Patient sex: M
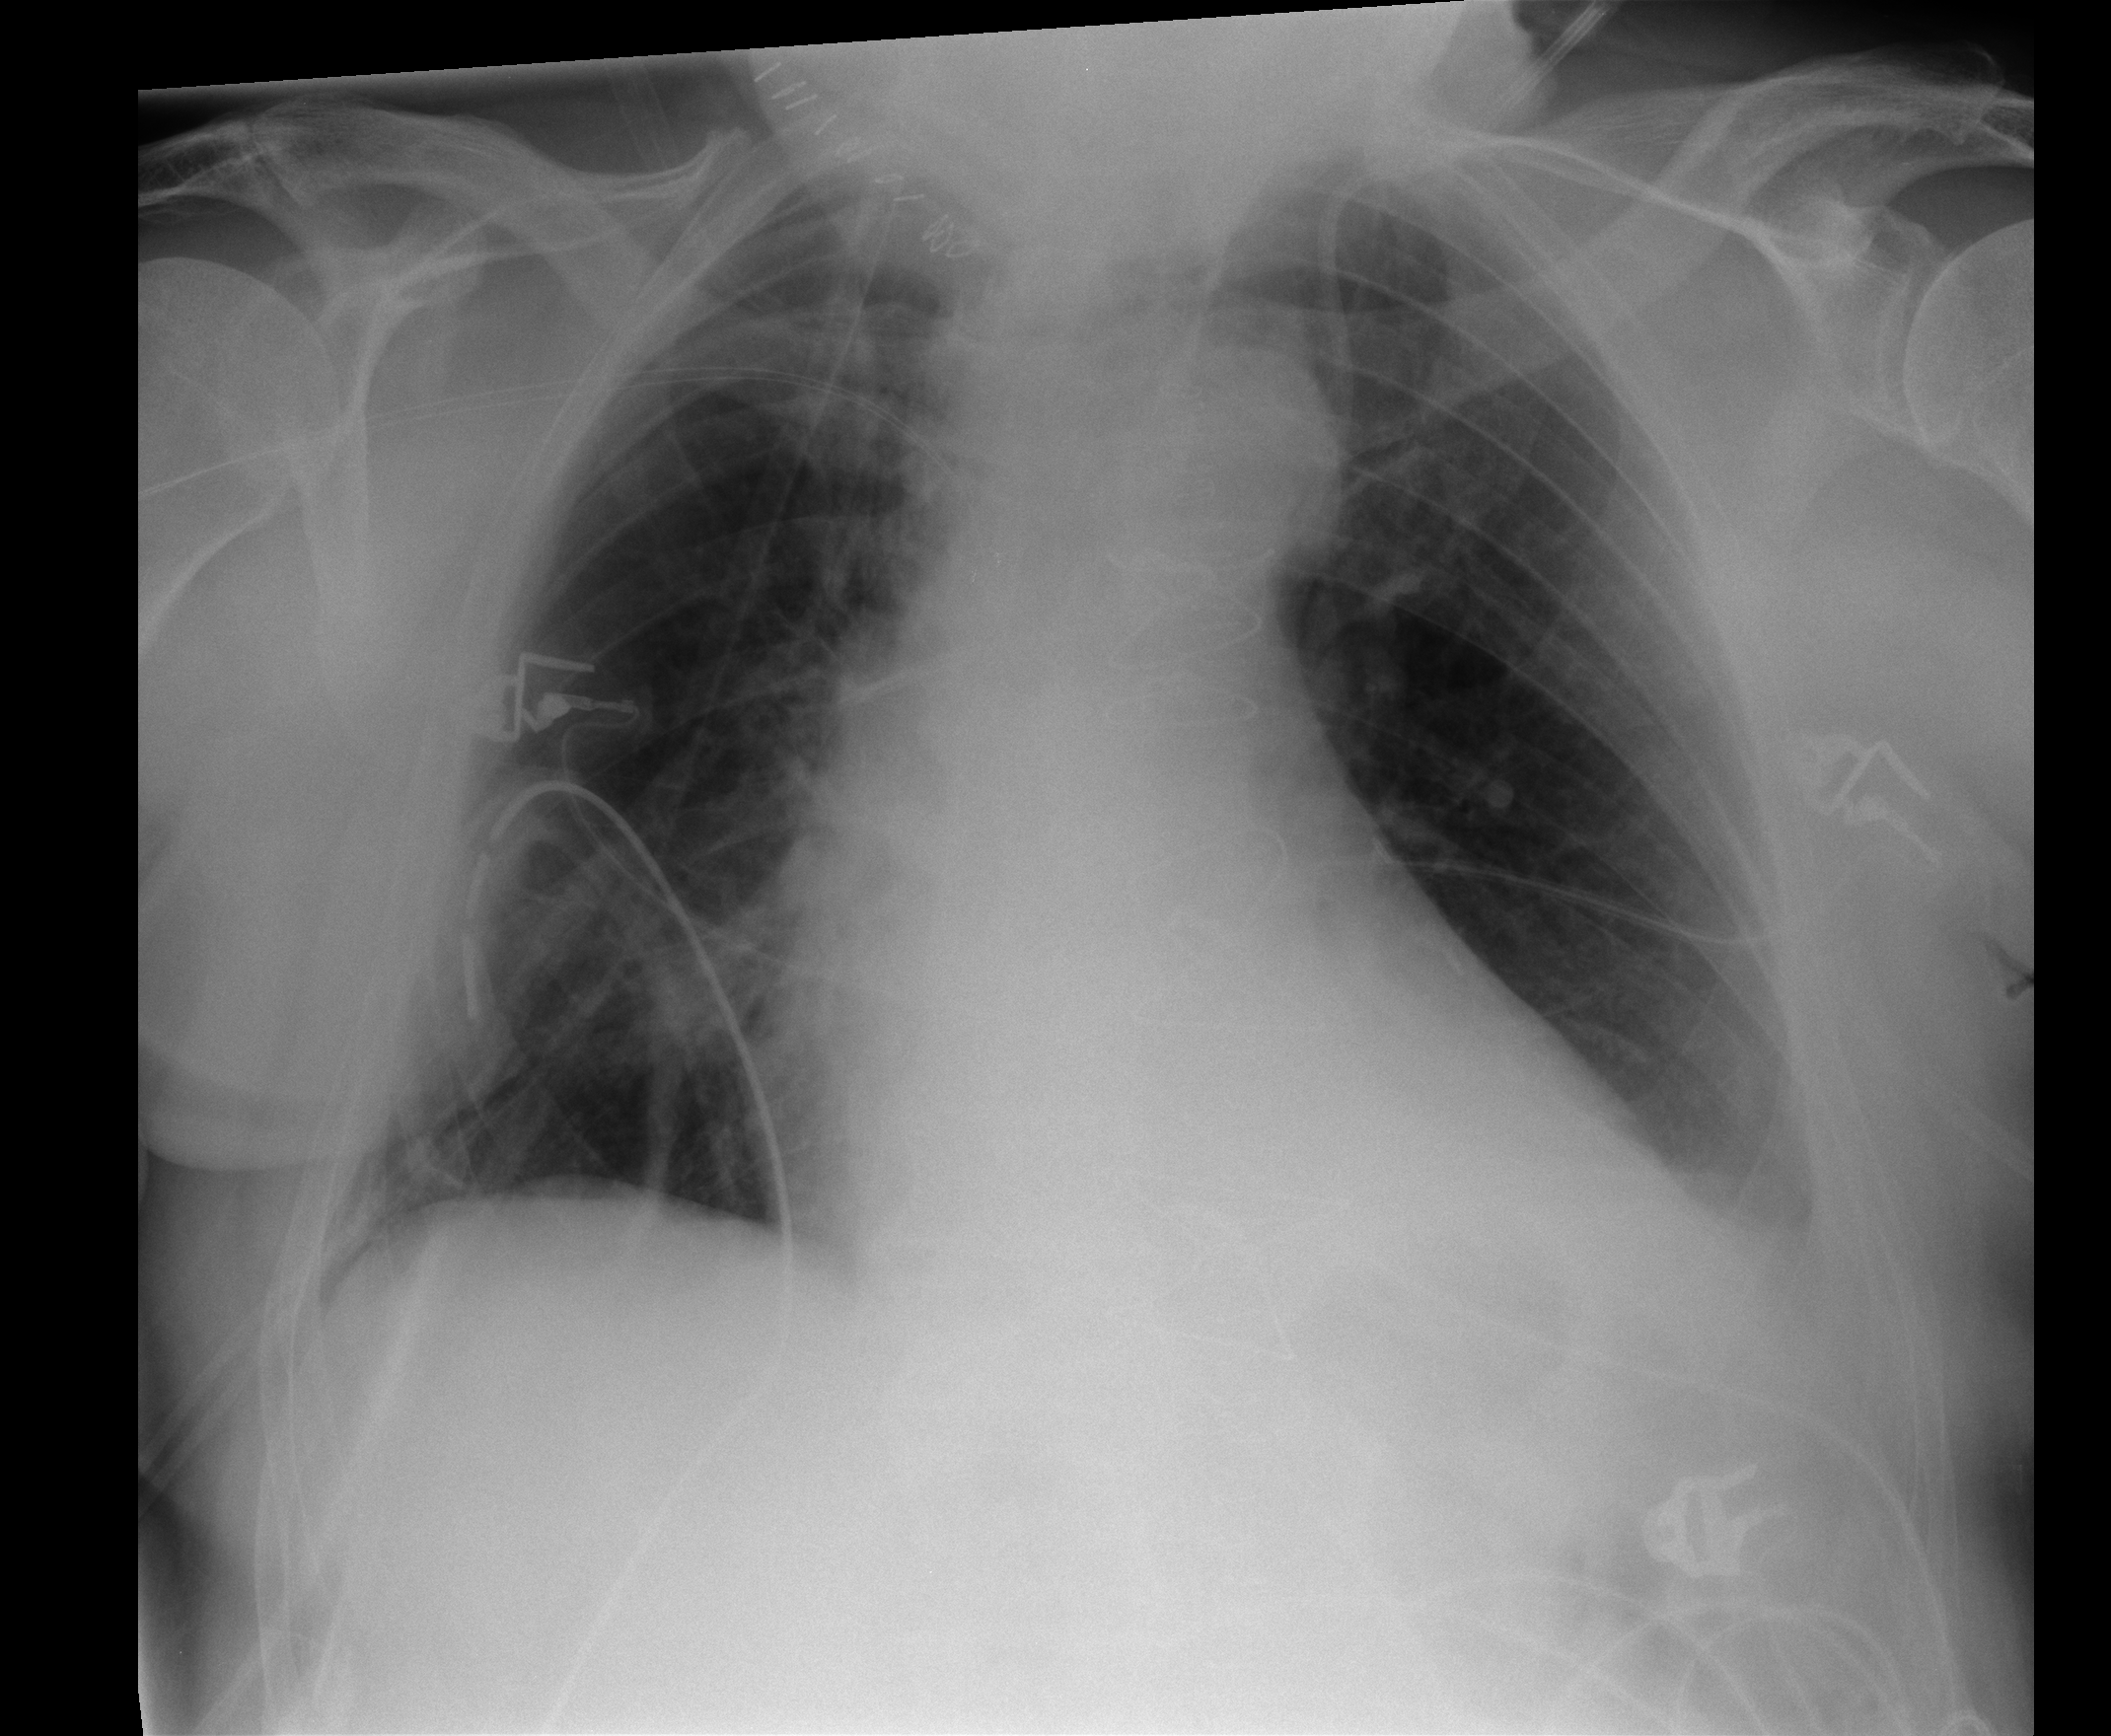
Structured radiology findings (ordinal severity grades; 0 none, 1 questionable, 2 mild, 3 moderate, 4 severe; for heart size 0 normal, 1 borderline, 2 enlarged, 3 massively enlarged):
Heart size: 2
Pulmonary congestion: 2
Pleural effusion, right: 0
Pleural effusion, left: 0
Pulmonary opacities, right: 0
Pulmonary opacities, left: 0
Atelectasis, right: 0
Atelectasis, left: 0